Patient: sex M, age 48
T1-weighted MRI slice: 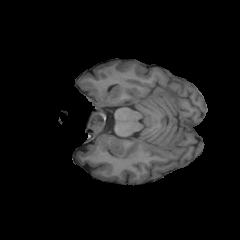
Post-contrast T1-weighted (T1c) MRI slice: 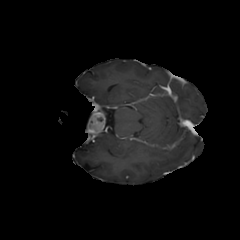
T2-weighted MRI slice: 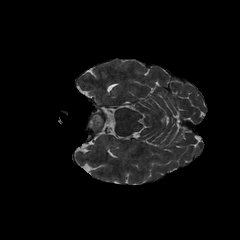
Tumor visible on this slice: no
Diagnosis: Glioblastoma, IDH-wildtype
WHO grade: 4